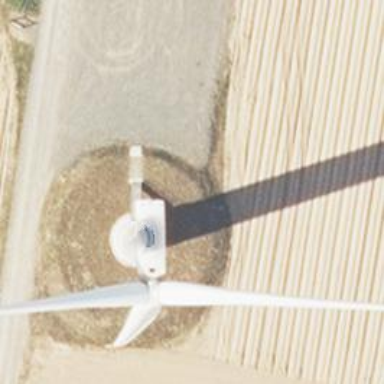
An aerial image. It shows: Wind-powered generator.